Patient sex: M
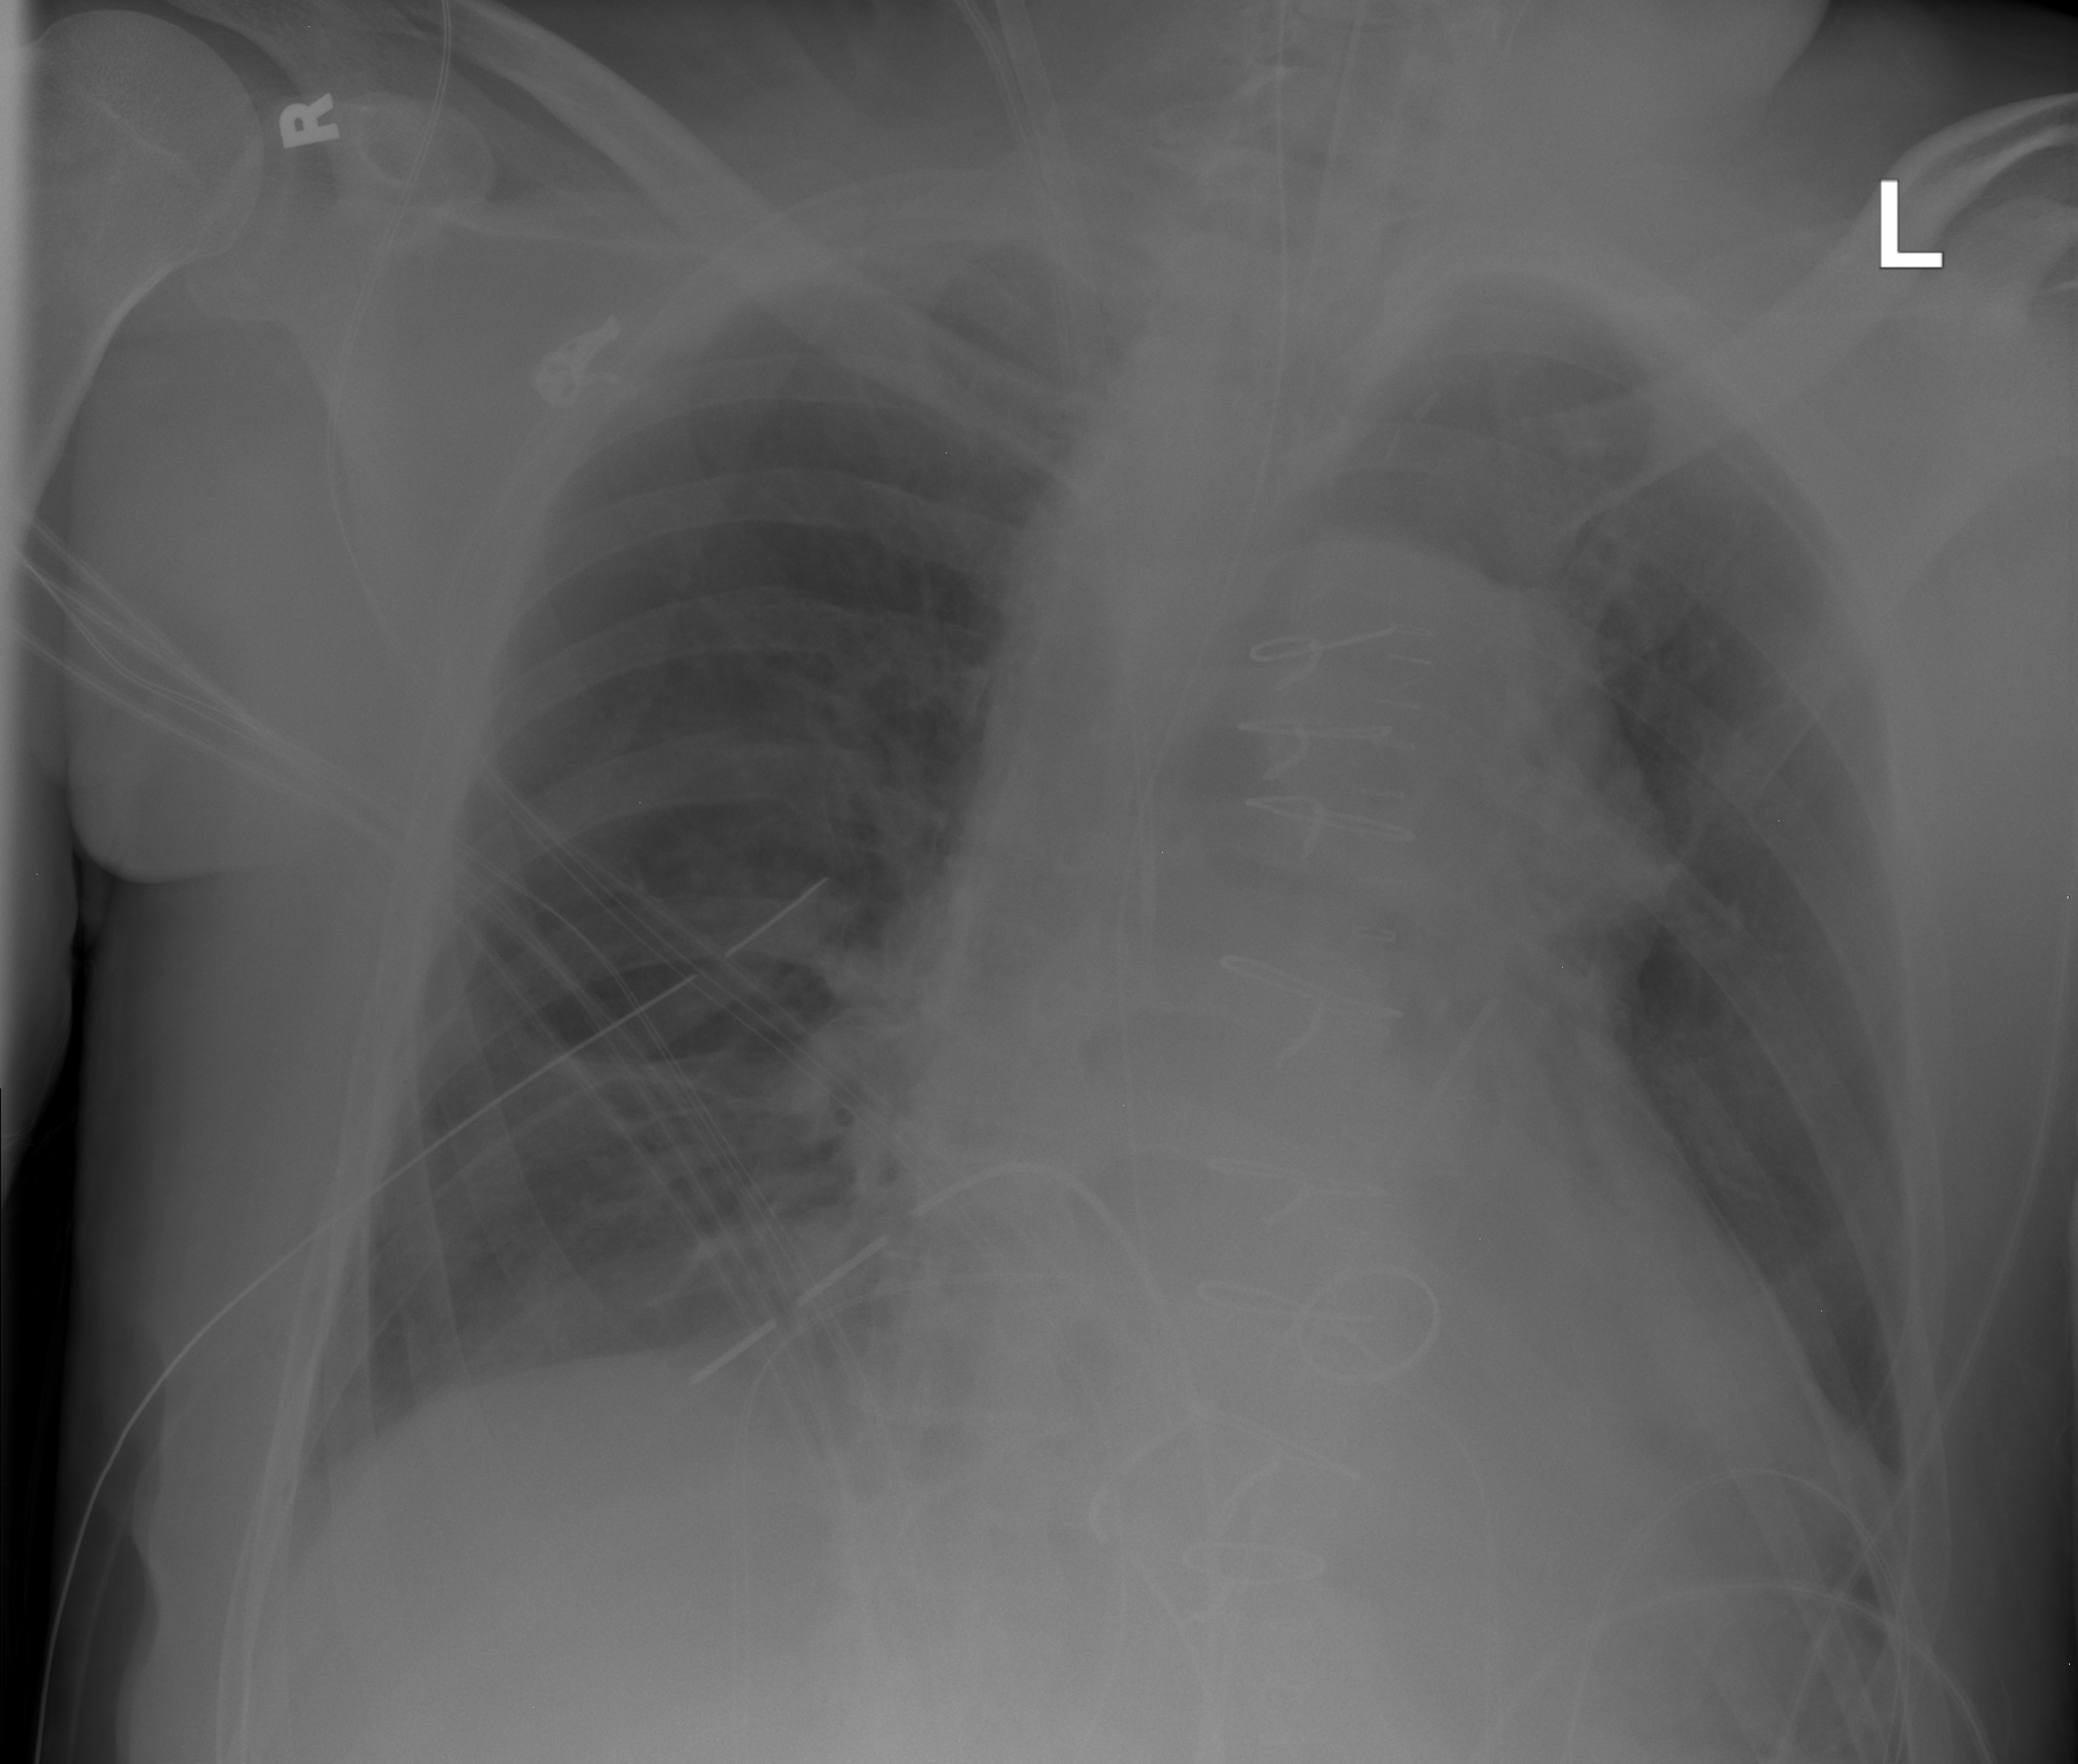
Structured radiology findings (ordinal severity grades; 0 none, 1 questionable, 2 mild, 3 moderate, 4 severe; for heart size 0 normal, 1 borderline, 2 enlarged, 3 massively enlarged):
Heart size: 2
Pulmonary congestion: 0
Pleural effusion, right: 2
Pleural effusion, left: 1
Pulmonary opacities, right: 0
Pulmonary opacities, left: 0
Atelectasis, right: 2
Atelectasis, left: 2